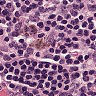
Metastatic tissue present: no